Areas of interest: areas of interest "Entertainment Venue"
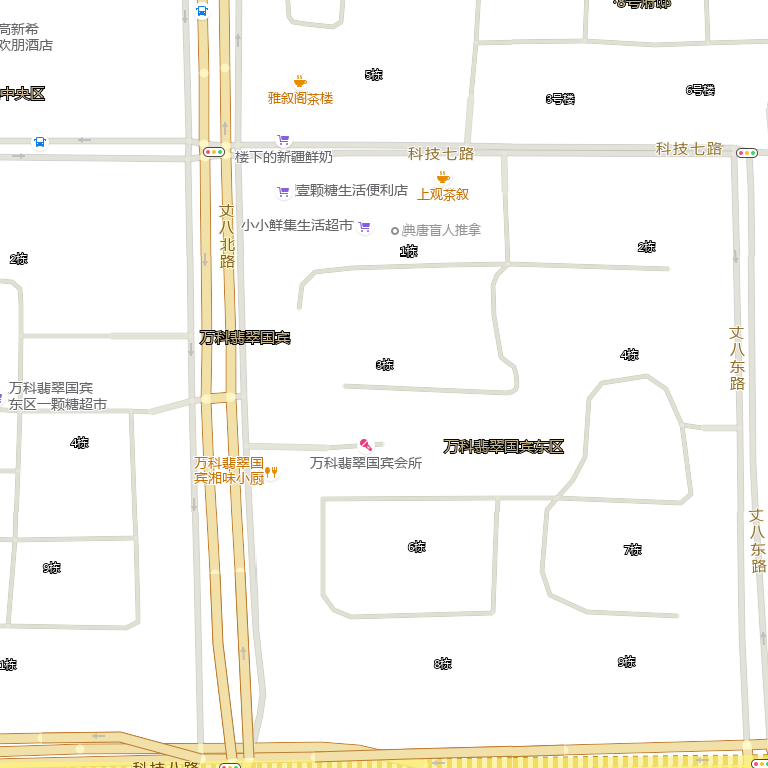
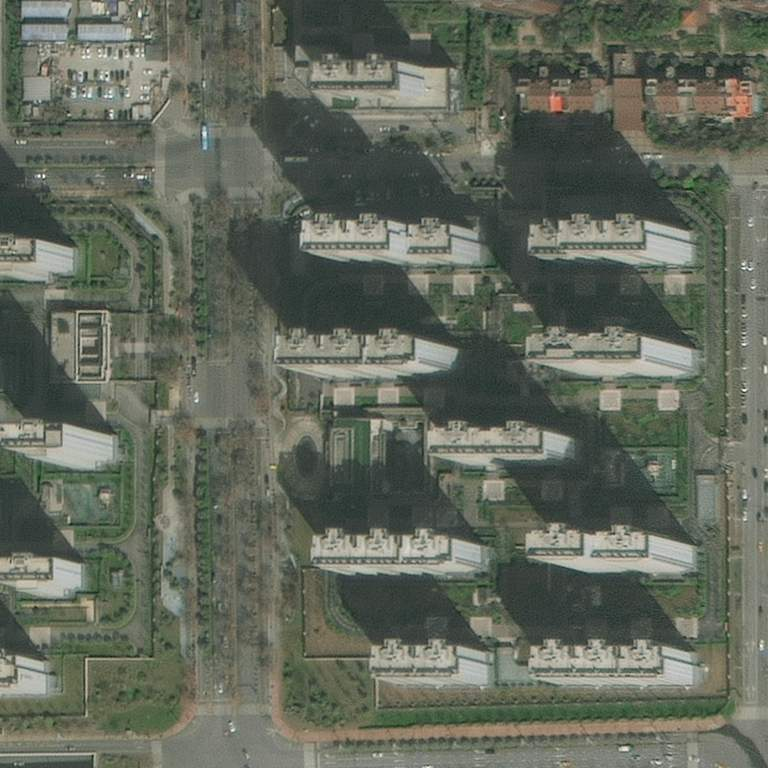